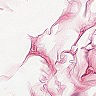
Metastatic tissue present: no